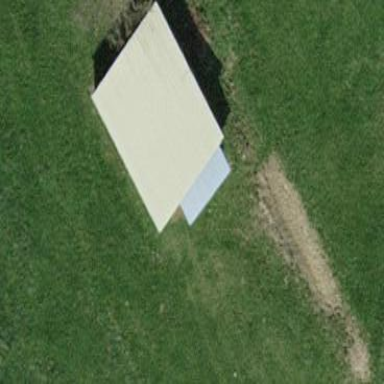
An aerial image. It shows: Shed.